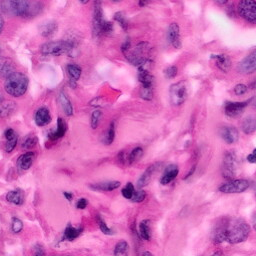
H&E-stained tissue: Pancreatic